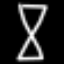
Label: hourglass